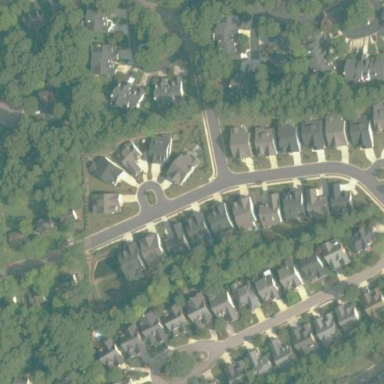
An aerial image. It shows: Residential neighbourhood.